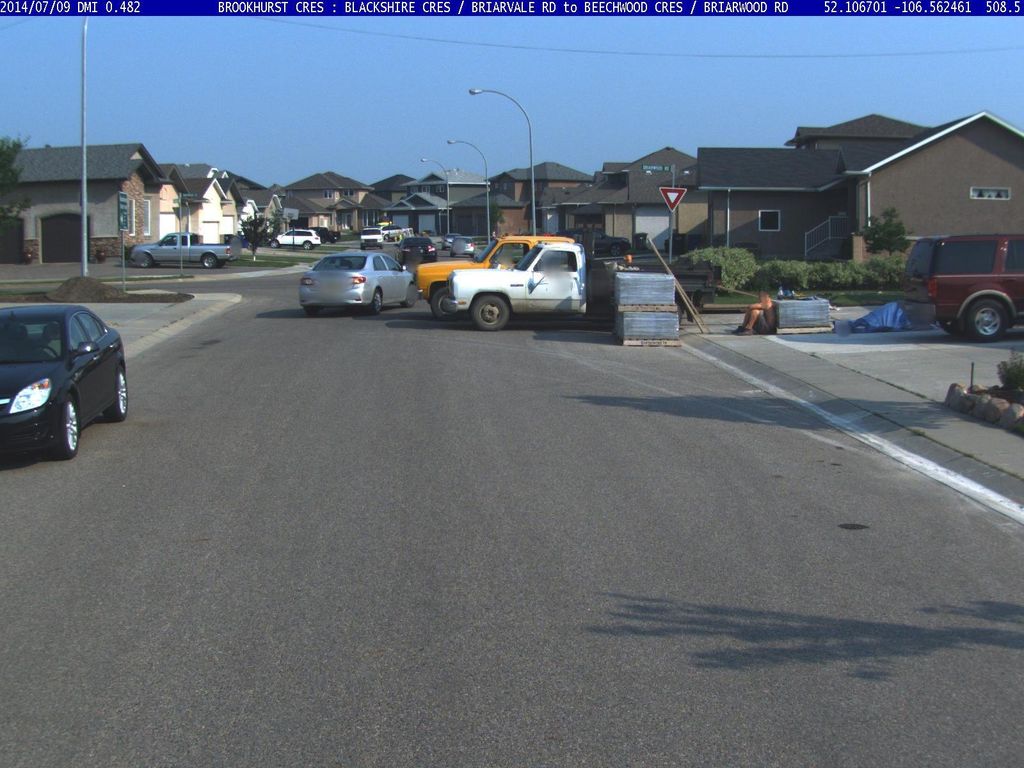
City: saskatoon